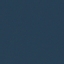
Land use / land cover: SeaLake